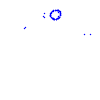
Particle: proton